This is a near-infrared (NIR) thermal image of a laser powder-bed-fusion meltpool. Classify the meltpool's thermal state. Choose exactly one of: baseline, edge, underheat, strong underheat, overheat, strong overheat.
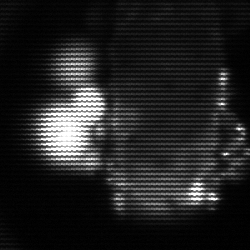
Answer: strong underheat